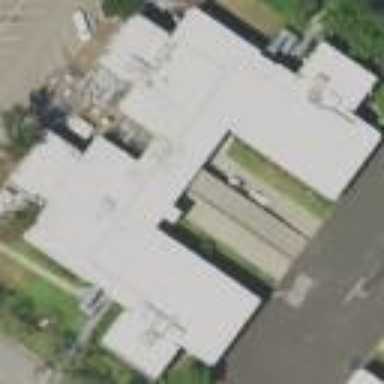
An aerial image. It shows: Building.